Aerial crown-view tile of a tropical tree (Barro Colorado Island, Panama), acquired 20240918:
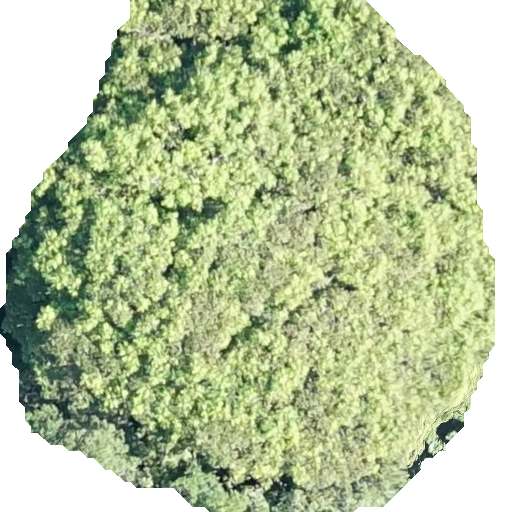
Species: Dipteryx oleifera
GBIF accepted scientific name: Dipteryx oleifera
Crown area: 325.667 m²